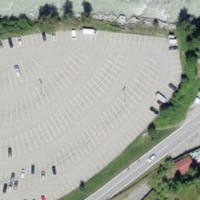
EUNIS habitat code: 55
Species observed at this site:
Corvus corax